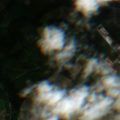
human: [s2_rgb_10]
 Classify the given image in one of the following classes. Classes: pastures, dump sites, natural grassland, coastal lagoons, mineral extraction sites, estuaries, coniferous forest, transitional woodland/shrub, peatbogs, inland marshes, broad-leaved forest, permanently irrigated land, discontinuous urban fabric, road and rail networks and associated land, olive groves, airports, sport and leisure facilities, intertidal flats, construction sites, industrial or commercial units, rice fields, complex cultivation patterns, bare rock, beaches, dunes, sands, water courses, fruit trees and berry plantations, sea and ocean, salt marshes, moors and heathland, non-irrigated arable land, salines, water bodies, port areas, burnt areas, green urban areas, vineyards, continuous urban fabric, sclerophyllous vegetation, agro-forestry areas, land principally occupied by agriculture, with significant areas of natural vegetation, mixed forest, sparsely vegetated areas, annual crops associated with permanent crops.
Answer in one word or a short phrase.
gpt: discontinuous urban fabric, non-irrigated arable land, complex cultivation patterns, land principally occupied by agriculture, with significant areas of natural vegetation, broad-leaved forest